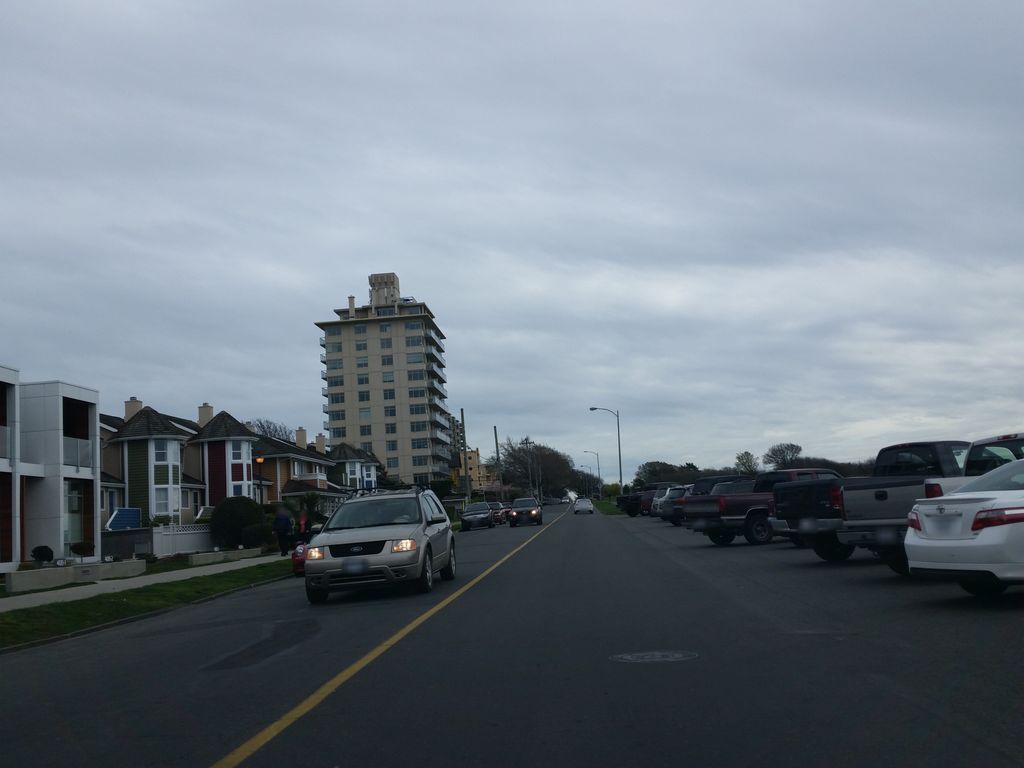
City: victoria